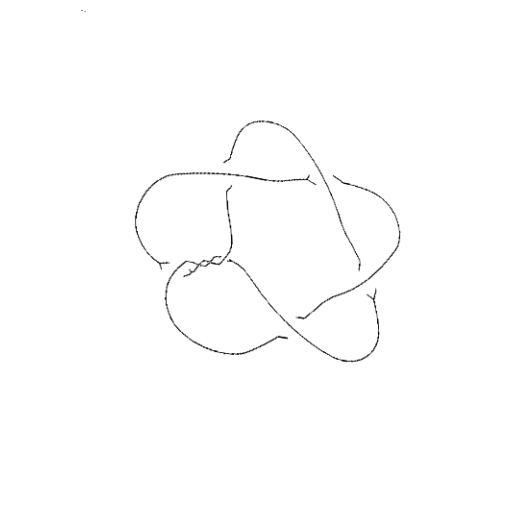
Crossing number: 8